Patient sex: M
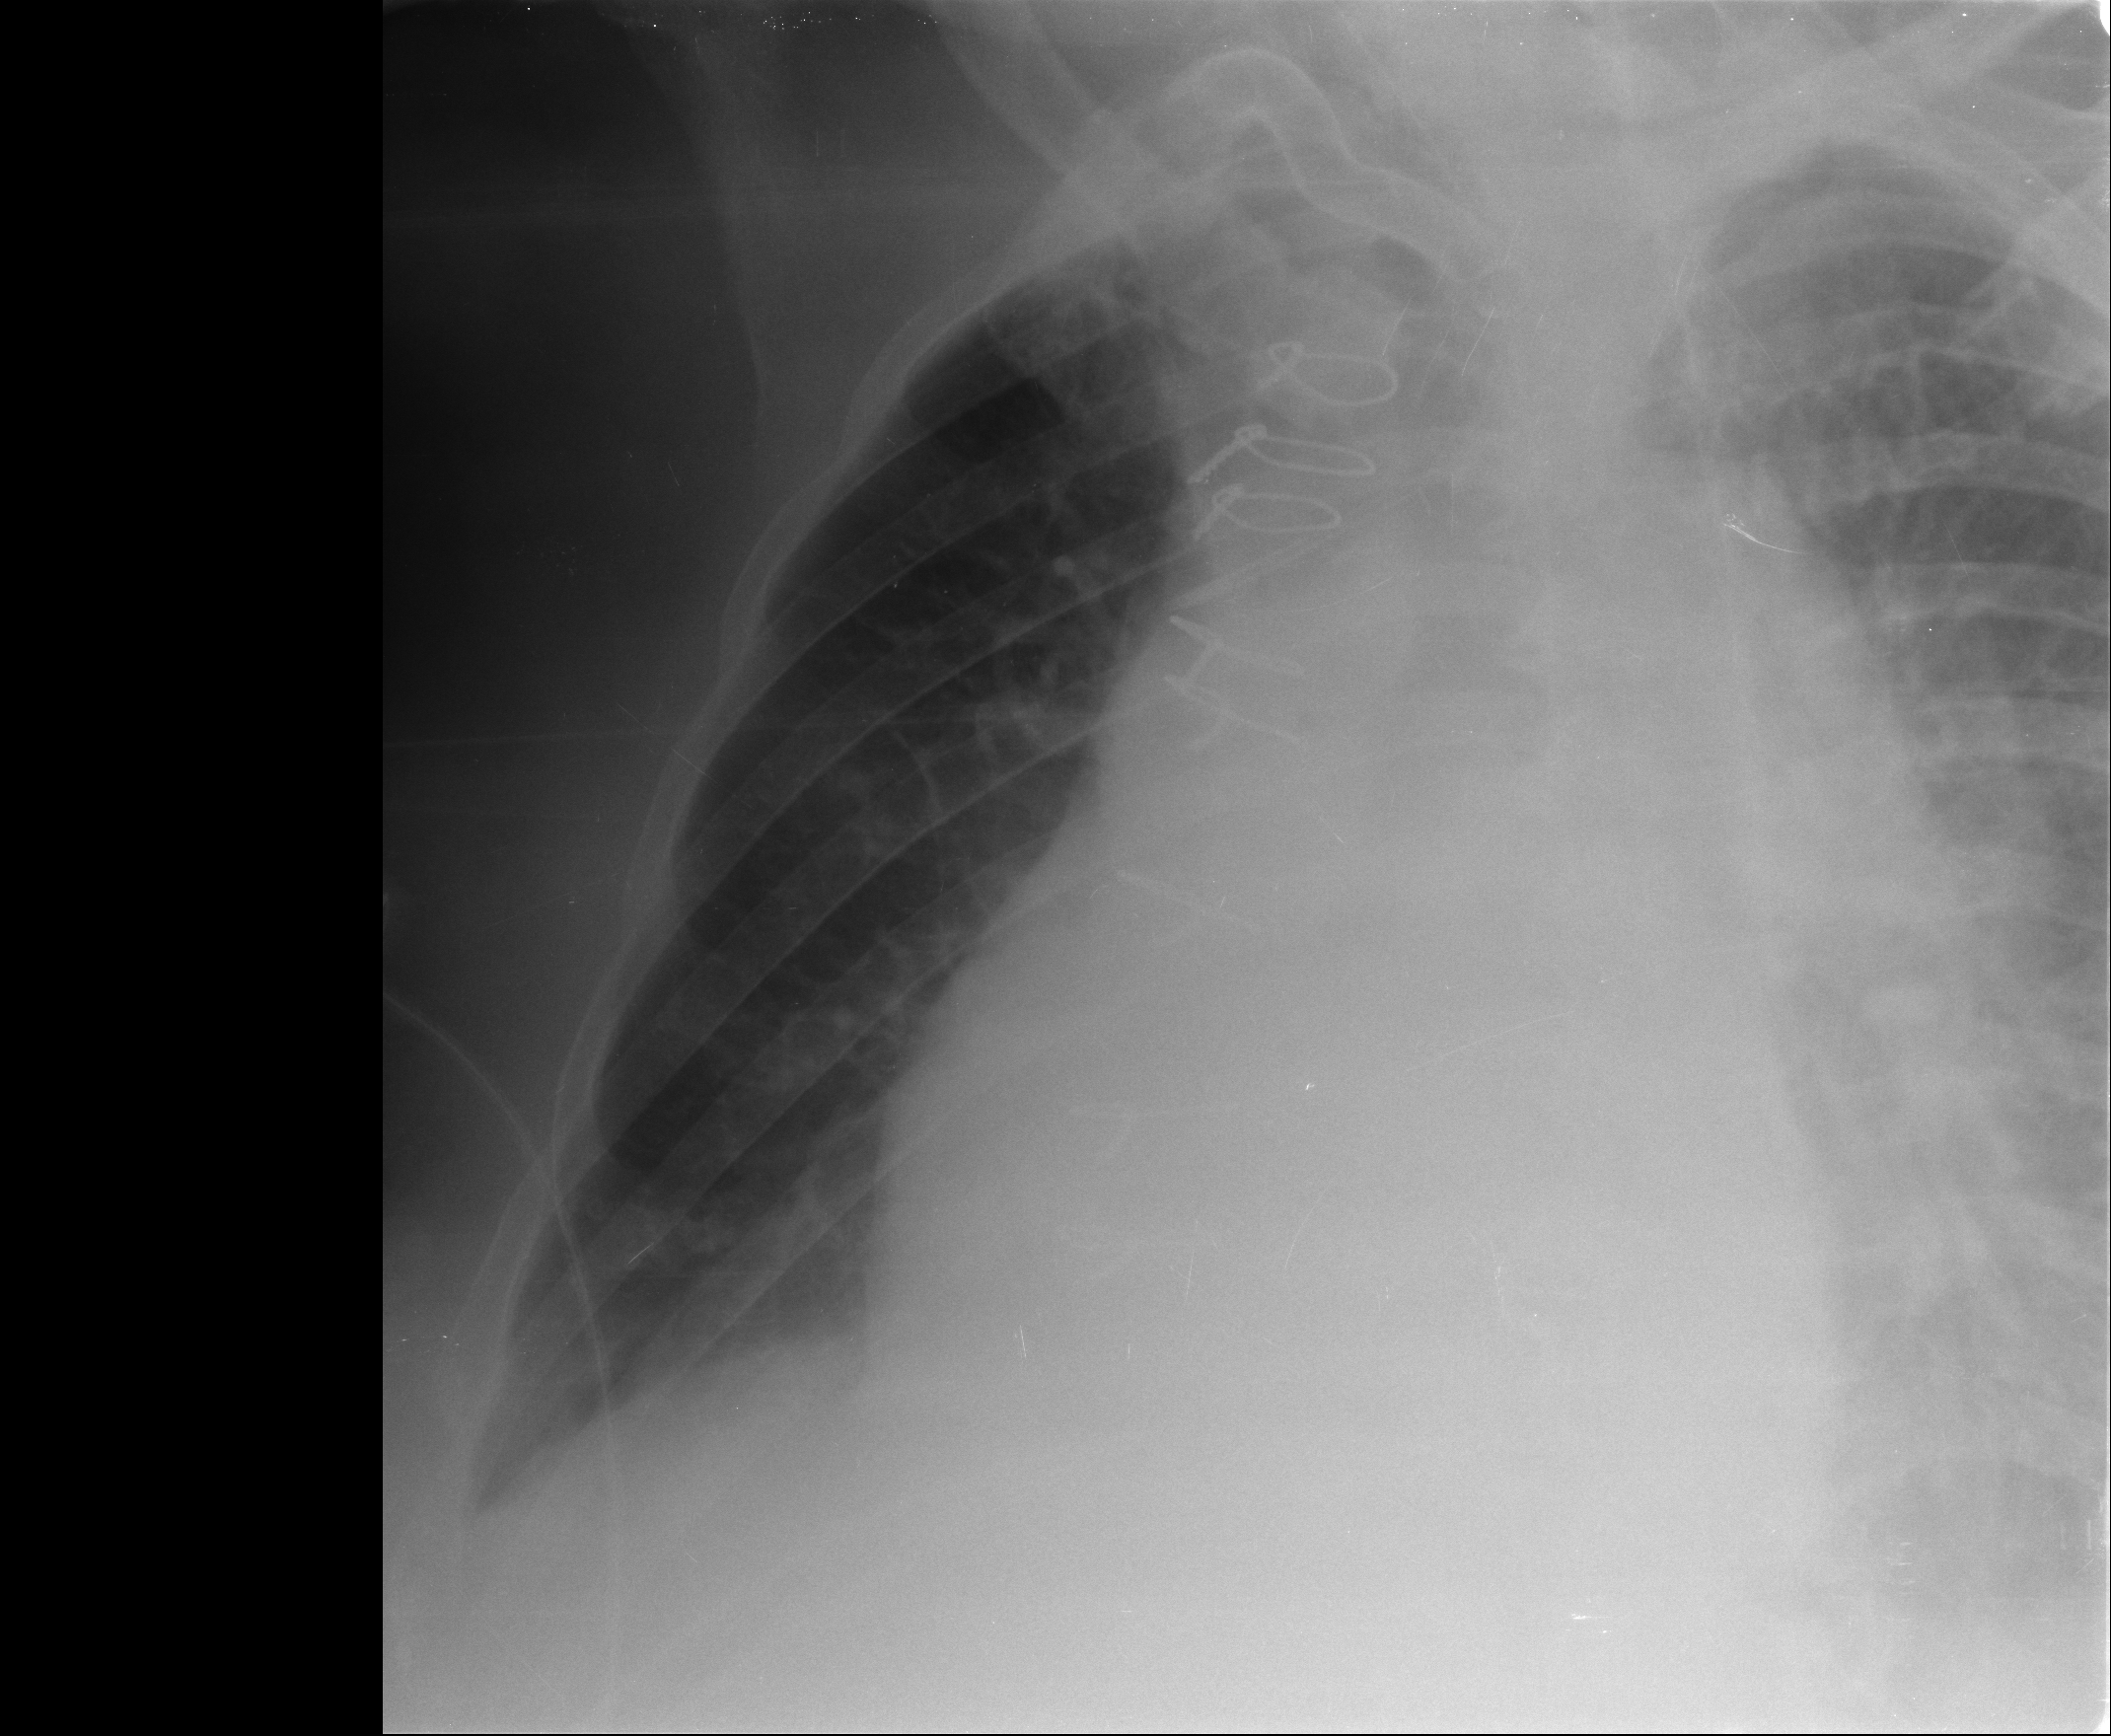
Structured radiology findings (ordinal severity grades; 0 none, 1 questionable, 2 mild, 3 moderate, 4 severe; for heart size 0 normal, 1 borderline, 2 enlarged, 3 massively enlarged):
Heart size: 2
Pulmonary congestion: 0
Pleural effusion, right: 0
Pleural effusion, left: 0
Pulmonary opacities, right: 0
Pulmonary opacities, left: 0
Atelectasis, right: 0
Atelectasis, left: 2